Question: I'm working with a Rails application that is currently creating classes before and after the User class has been created or saved. The problem I'm experiencing with this path is that one class is reading from a very large S3 AWS bucket, there are over 7,000 objects I need to add to our database. This whole process takes about 32ms to create objects and 2911ms to add these objects to the Batch database.

The reason why I am adding this to our database instead of simply reading the AWS bucket is
1) to add properties to these objects
2) for the objects to be available for the iPhone application
I'd love to figure out a way for this bucket to be read and created into a database before the Rails application finishes loading or run the code in the background.
Here is my Batch.rb code:
'''
class Batch < ActiveRecord::Base
serialize :folder, JSON
has_many :tops
has_many :bottoms
def access_bucket
AwsAccess.new('curateanalytics', [], "", {}).sort_through_bucket
end
class AwsAccess
def initialize(bucket_name, array, current, obj)
@bucket_name = bucket_name
@array = array
@current = current
@obj = obj
@newfolder
@newbatch
@newurl
end
def access_bucket
return AWS::S3.new.buckets[@bucket_name]
end
def sort_through_bucket
access_bucket.objects.each do |obj|
if obj_is_swipe_batch?(obj)
create_new_instances(obj)
if !obj_contains_key?
add_newfolder_key
end
if !current_equals_batch?
@current = @newbatch
if array_not_array?
@obj[@newfolder] << @array
end
end
if Properties.new(@newurl).find_properties[:main_category] == "Bottoms"
@bottom = Bottoms.create({:batch_folder => @newfolder, :batch_number => @newbatch , :file_name => @newurl.split("/").last.gsub("%26","&"), :url => @newurl, :properties => Properties.new(@newurl).find_properties})
end
if Properties.new(@newurl).find_properties[:main_category] == "Tops"
@top = Tops.create({:batch_folder => @newfolder, :batch_number => @newbatch, :file_name => @newurl.split("/").last.gsub("%26","&"), :url => @newurl, :properties => Properties.new(@newurl).find_properties})
end
end
end
end
def obj_is_swipe_batch?(obj)
return ((obj.key =~ /swipe batches/) && (obj.key =~ /jpg/))
end
def create_new_instances(obj)
@newfolder = obj.key.split("/")[1]
@newbatch = obj.key.split("/")[obj.key.split("/").length-2]
@newurl = "https://s3.amazonaws.com/curateanalytics/" + obj.key.gsub('&', '%26').gsub('swipe ', 'swipe+')
end
def obj_contains_key?
@obj.key?(@newfolder)
end
def add_newfolder_key
@obj.merge!(@newfolder => [])
end
def current_equals_batch?
@current == @newbatch
end
def array_not_array?
@array != []
end
end
class Properties
def initialize(bucket_url)
@bucket_url = bucket_url
@hash = {}
end
def find_properties
read_json
parse_json
parse_main
parse_sub
return @hash
end
def read_json
@json = JSON.parse(File.read(File.join(Rails.root, 'public', 'DatabaseArray.json')))
end
def parse_json
@json.each do |main|
@main = main
end
end
def parse_main
@main.each do |sub|
@sub = sub
end
end
def parse_sub
@sub.gsub(""","")[1..-2].split(",").each do |properties|
@property = properties.split(":")
is_everything
end
end
def is_URL?
@property.first == "URL"
end
def is_File_Name?
@property.first == "File_Name"
end
def is_Main?
@property.second == "{Main_Category"
end
def is_everything
if !is_URL? && !is_File_Name? && is_Main?
hash_merge(@property.second.gsub!("{",""),@property.last)
elsif !is_URL? && !is_File_Name?
hash_merge(@property.first,@property.last)
end
end
def hash_merge(name, property)
@hash.merge!(name.parameterize.underscore.to_sym => property)
end
end
end
'''
So far I've looked into putting this code as an <URL>. I can access the /config/initializer/batch.rb file, it looks exactly the same as this batch.rb file using binding.pry but the code never runs.
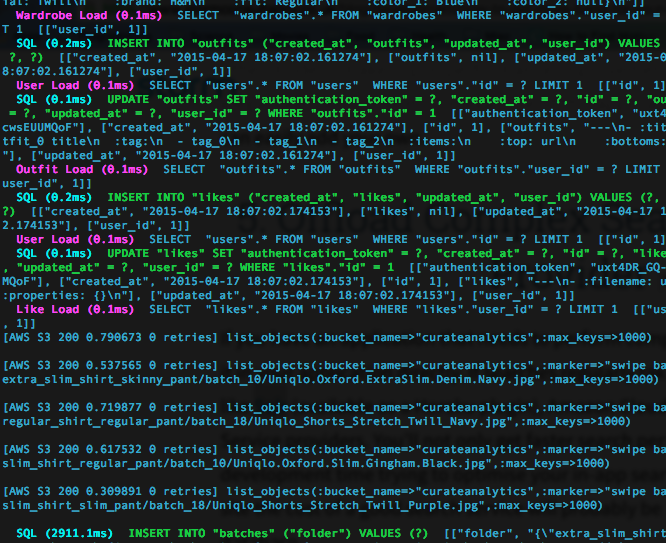
Answer: I solved this problem by creating a custom rake task. I came to this conclusion from this <URL>; after researching rakes and threads I decided running a rake task beforehand to populate my databases would work best as the S3 bucket I'm reading from will not change unless I allow it. For anyone looking into this question I needed to write
'''
task :task_name => :environment do
DB0.connection
DB1.connection
...code...
end
'''
and rewrite my code without methods.
Although running the rake file takes a short while my user sign-in on the website runs so much quicker.